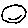
Label: smiley face